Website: macys
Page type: stored-credit-cards
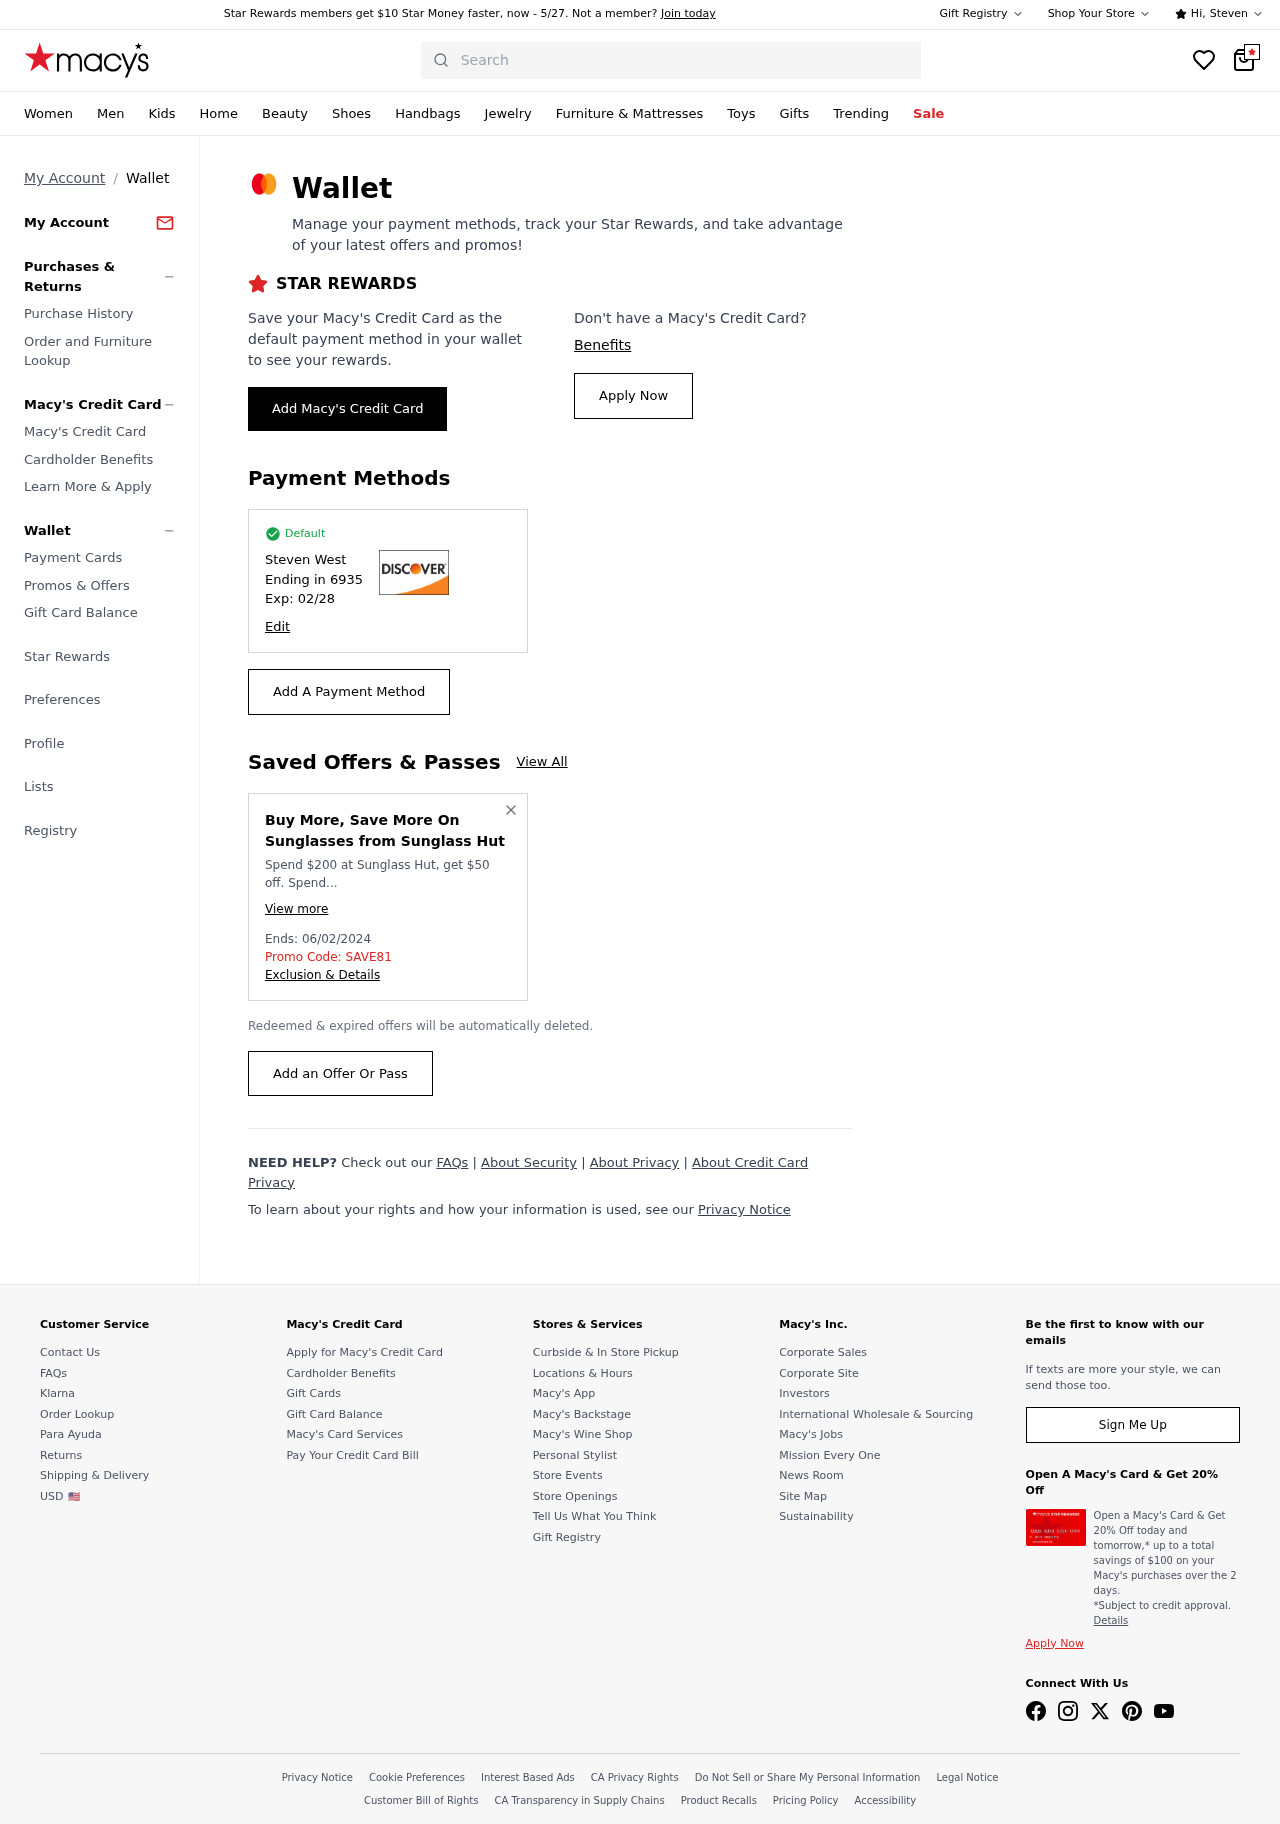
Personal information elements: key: PII_CARD_EXPIRY
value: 02/28
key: PII_CARD_LAST4
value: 6935
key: PII_FIRSTNAME
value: Steven
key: PII_FULLNAME
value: Steven West
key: PII_PROMO_CODE
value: SAVE81
Search elements: key: HEADER_SEARCH
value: Search